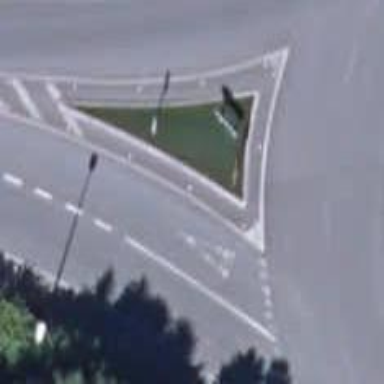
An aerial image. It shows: Road with "give way" sign.